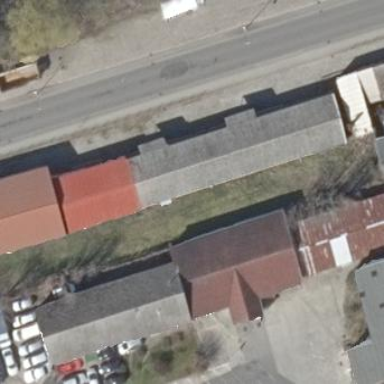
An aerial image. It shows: Warehouse.